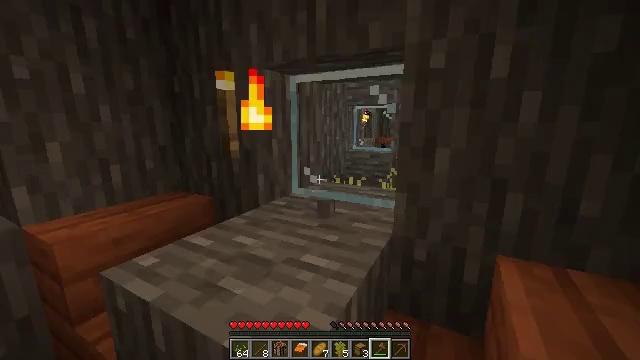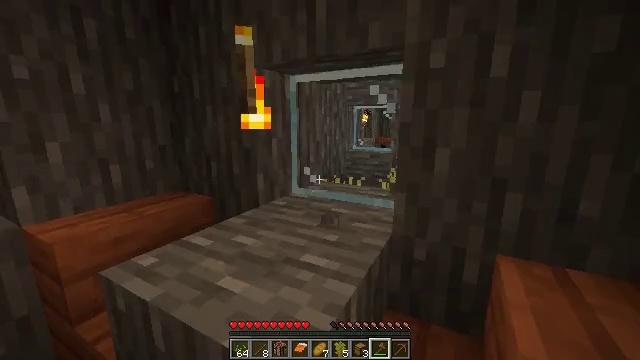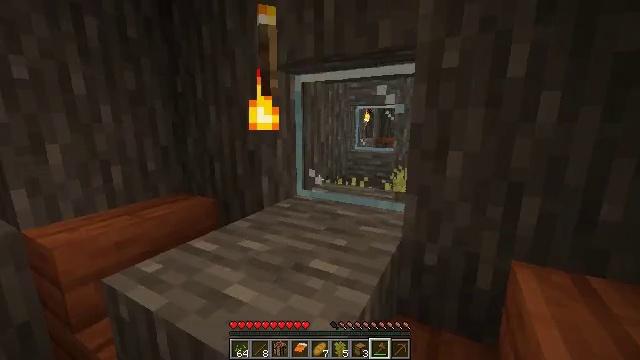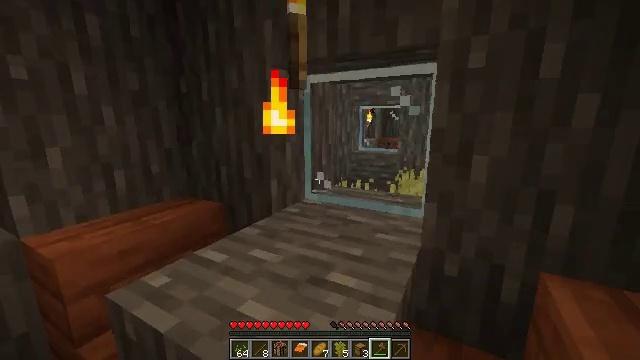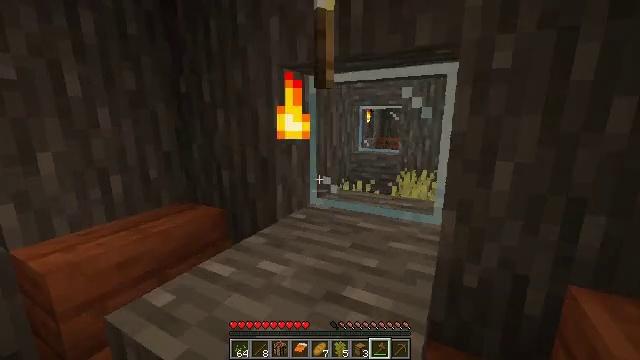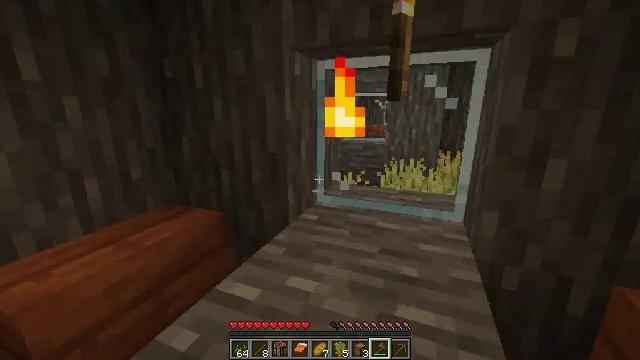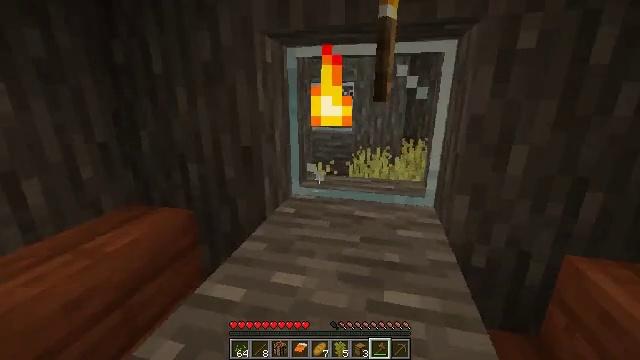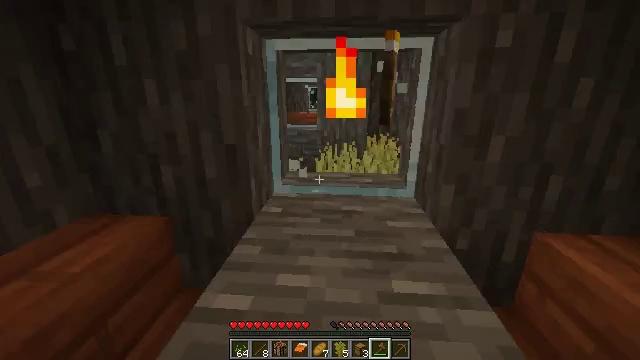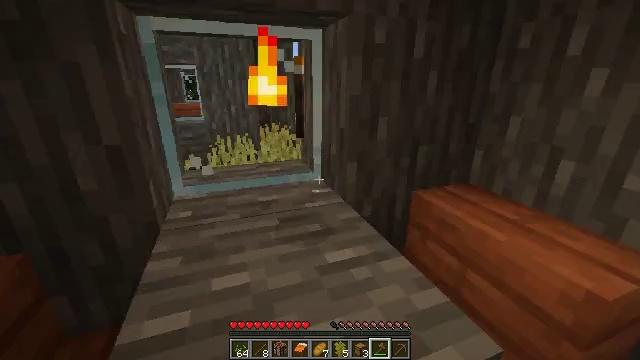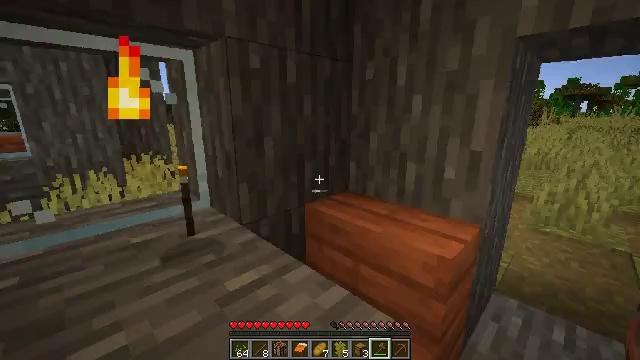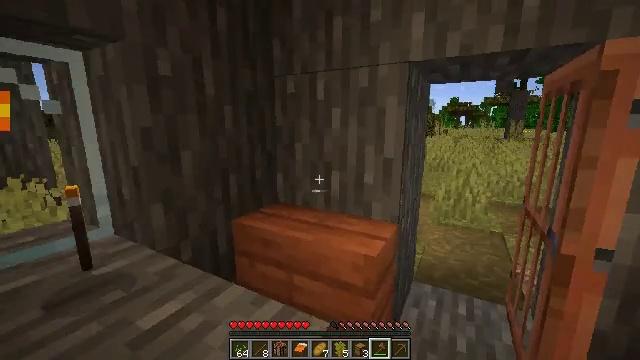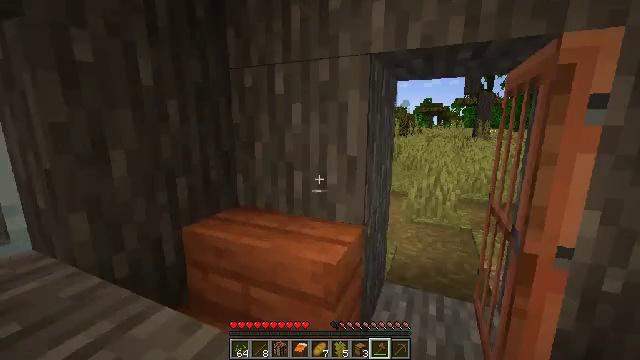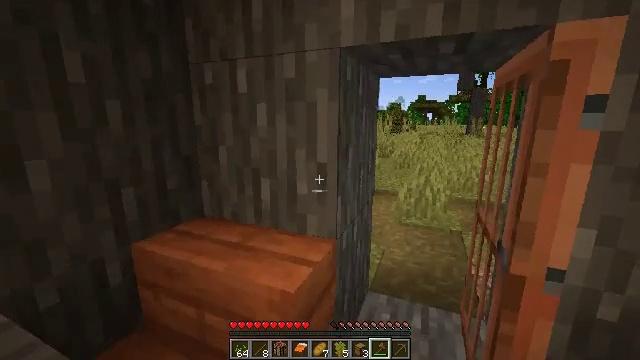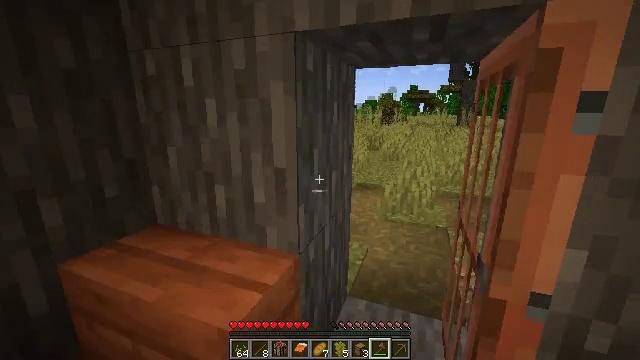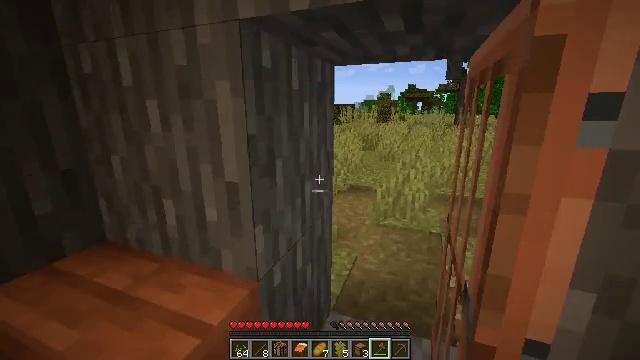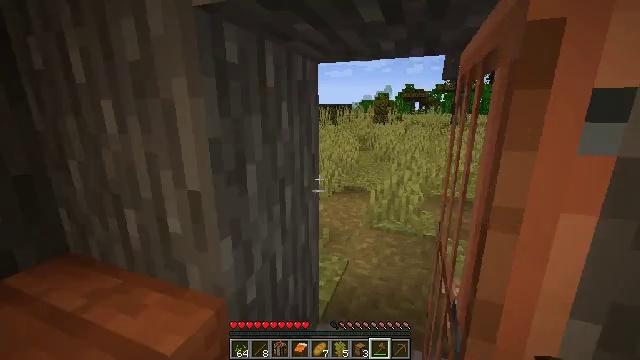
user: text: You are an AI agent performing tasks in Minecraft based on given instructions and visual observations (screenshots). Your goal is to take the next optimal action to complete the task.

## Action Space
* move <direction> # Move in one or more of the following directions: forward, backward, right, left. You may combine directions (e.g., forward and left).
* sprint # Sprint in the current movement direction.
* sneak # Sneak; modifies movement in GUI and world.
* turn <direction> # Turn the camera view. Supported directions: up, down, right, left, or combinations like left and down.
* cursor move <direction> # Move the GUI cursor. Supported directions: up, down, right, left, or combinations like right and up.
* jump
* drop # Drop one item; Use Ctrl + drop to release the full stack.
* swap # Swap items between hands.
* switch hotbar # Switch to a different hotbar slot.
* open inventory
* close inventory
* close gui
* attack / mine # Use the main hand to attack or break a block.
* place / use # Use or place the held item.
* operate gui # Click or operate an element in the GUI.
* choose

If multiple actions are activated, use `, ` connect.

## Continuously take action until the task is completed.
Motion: motion action
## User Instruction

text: Collect the brewing stand for reuse.
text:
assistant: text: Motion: no_op
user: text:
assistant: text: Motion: move forward and move left
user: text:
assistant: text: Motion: move forward and move left
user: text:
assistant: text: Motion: move forward and move left
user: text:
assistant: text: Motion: move forward and move left, turn right and down
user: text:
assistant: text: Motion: move forward and move left, turn right and down
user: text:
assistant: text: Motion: move forward and move left, turn right
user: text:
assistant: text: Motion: move forward and move left, turn right and down
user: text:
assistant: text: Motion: move forward and move right, turn right and up
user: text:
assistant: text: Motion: move forward and move right, turn right and up
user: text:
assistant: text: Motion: move forward and move right, turn right
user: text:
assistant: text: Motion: move forward and move right, turn right
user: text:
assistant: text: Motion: move forward and move right, turn right and down
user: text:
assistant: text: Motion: move forward and move right
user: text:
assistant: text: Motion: move forward and move right
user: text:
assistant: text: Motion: move forward and move right
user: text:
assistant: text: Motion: move forward and move right
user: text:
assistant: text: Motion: move forward
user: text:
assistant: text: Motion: move forward, turn left
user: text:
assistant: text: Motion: move forward, turn left
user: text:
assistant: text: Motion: move forward
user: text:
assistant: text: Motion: move forward
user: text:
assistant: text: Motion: move forward
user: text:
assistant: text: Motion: move forward, turn left and up
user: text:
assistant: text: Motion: move forward and move left
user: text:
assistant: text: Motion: move forward and move left, turn right and up
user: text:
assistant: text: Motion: move forward and move left, turn right and up
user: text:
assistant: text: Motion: move forward and move left, turn right and up
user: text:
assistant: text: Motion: move forward and move right, turn up
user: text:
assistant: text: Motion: move forward and move right, turn left and up